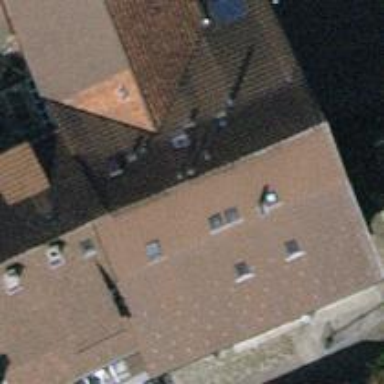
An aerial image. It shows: Terrace-style building with gabled roof.